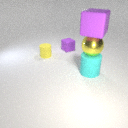
small purple rubber cube to the right of small yellow rubber cylinder